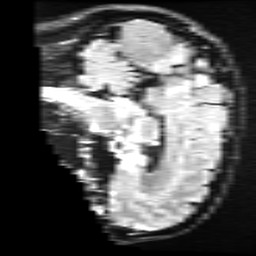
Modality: FLAIR
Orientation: sagittal
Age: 39
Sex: male
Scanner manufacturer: ge
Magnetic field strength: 3 T
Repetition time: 11 s
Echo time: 0.1497 s